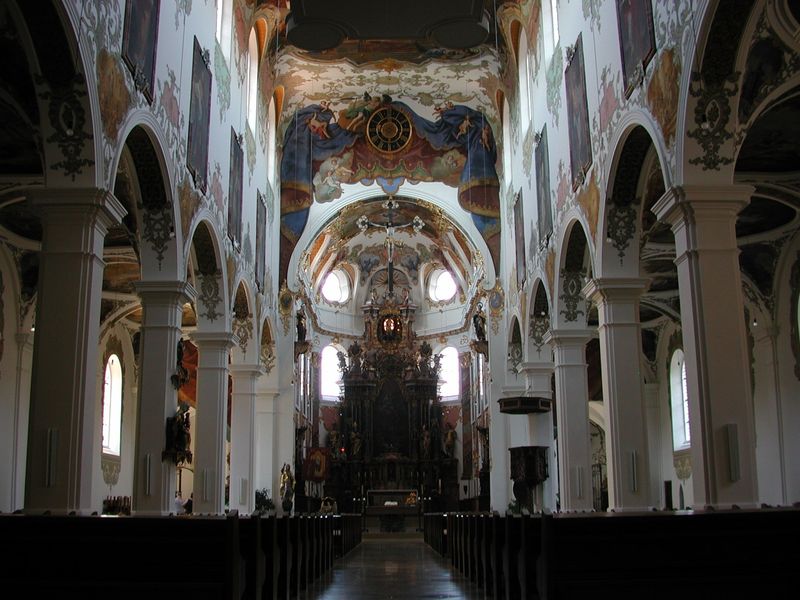
Titel: Biberach, St. Martin (und Maria)
Standort: Biberach, St. Martin (und Maria) (EU - D - Bayern)
Schlagwörter: dunkel, fenster, lampe, licht, säulen, malerei, architektur, barock, kirche, sonne, gold, schiff, bogen, gestühl, uhr, kreuz, altar, bänke, hochaltar, orgel, christus, jesus, fresken, weihrauch, chor, deckengemälde, maria, katholisch, altargang, bnke, keuz